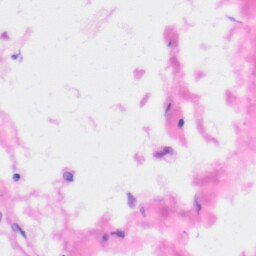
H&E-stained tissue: Kidney